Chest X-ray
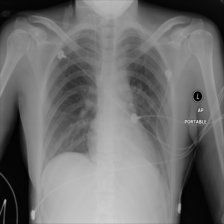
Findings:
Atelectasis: negative
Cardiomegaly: negative
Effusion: negative
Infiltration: negative
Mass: negative
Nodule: negative
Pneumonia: negative
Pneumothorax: negative
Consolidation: negative
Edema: negative
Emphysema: negative
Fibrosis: negative
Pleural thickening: negative
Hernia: negative